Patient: sex M, age 61
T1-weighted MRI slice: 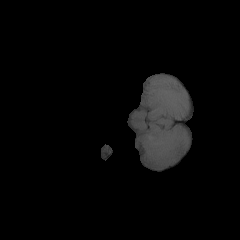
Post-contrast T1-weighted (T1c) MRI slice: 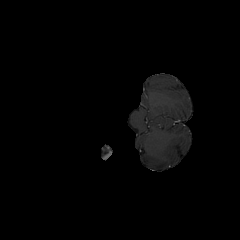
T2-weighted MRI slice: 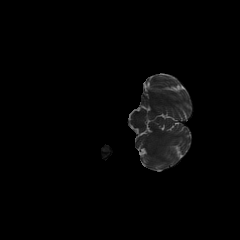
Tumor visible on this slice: no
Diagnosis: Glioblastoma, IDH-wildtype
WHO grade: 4